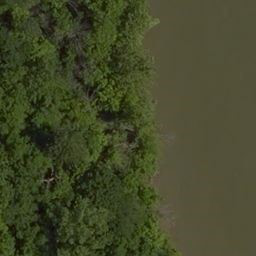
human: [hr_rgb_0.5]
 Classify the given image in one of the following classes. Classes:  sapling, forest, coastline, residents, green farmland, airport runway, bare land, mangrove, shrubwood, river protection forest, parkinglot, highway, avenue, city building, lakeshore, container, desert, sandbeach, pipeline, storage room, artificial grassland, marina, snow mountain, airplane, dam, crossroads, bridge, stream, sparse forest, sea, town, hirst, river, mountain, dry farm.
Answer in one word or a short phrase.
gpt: river protection forest